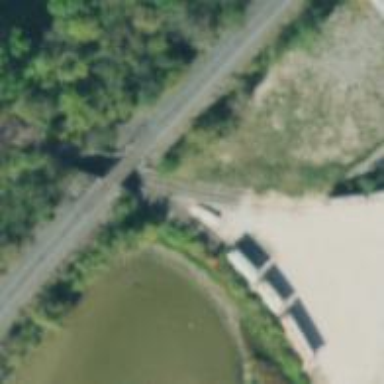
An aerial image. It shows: Railway track.